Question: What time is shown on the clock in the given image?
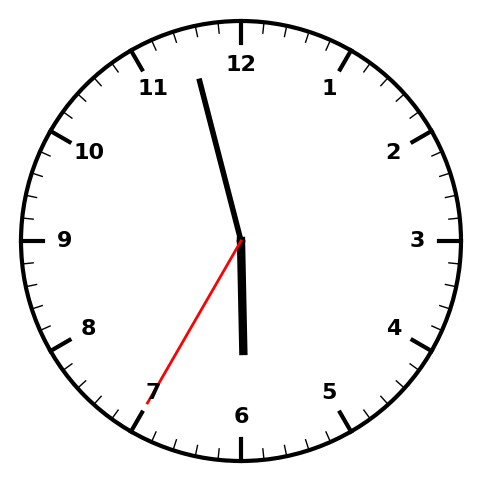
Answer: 05:57:35